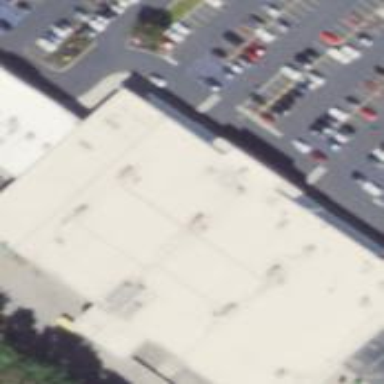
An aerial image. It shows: Supermarket.